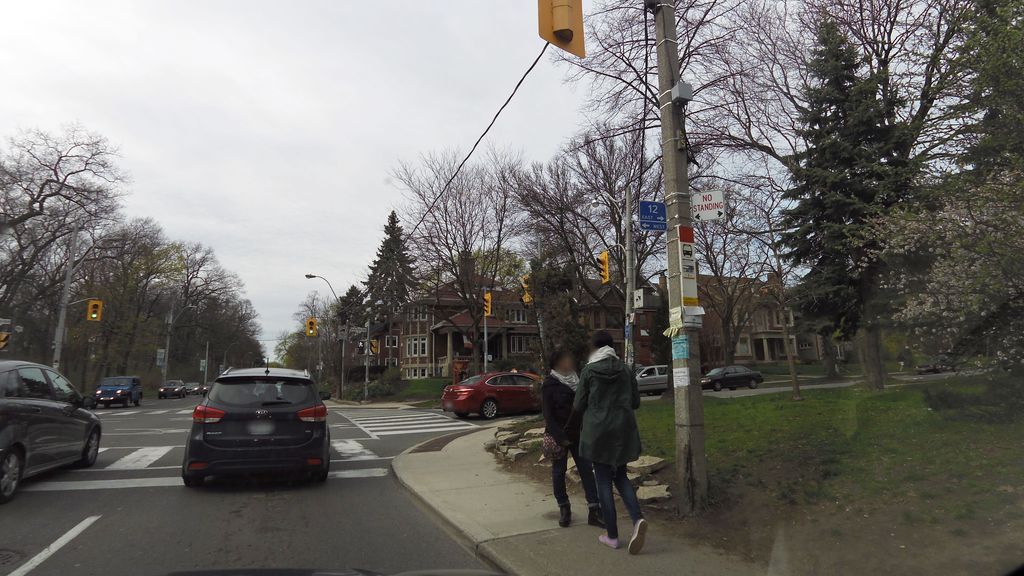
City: toronto